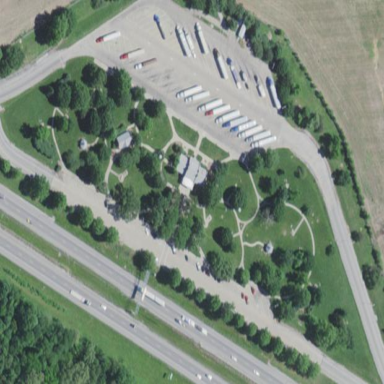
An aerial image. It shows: Parking area located at rest area.